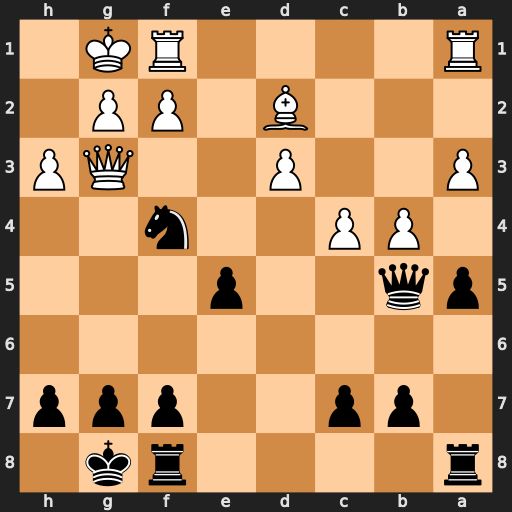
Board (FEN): r4rk1/1pp2ppp/8/pq2p3/1PP2n2/P2P2QP/3B1PP1/R4RK1
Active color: b
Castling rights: -
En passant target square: -
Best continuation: Ne2+ Kh2 Nxg3 cxb5 Nxf1+